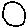
Label: circle